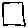
Label: square